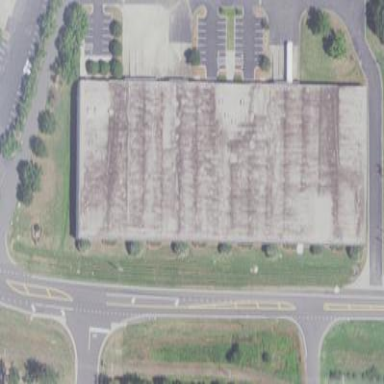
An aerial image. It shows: Warehouse.